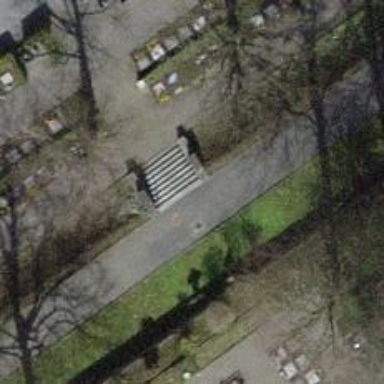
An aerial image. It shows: Road with steps.